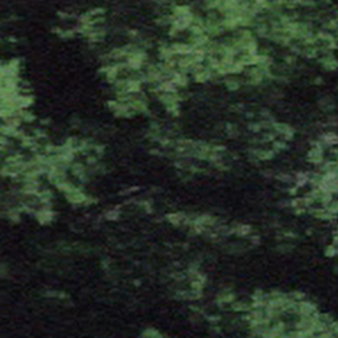
Label: other